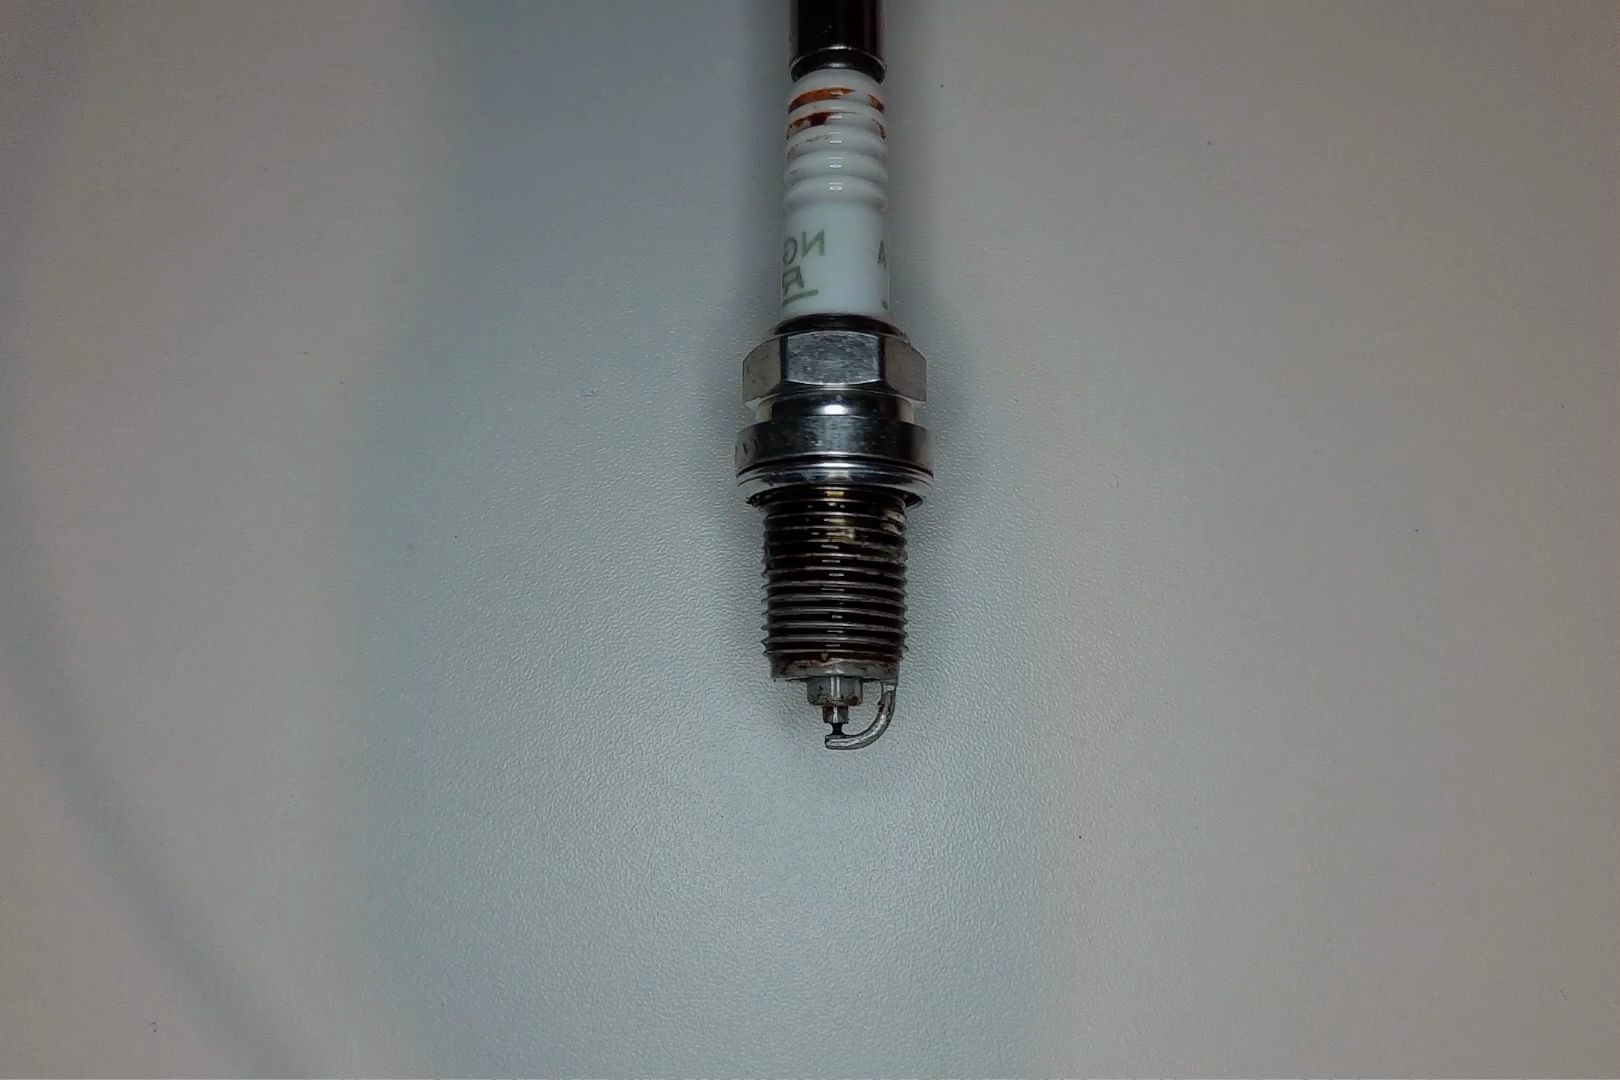
Label: anomaly